Question: I've got multiple pieces of JSON'd data being pulled into an array called "jsonArray". I'm calling each of the text items out of the array and displaying them in UILabels successfully. But, the image that is in jsonArray is not playing well with the imageview on my view controller. I can see that the data for the image is being stored successfully:

The error that I'm receiving is "" I'm not sure where to go from here. My code is below. (I've got dynamic prototype cells, so I have created a separate class for the cell itself.)
'''
NSURL *myURL = [[NSURL alloc]initWithString:@"http://domain.com/json2.php"];
NSData *myData = [[NSData alloc]initWithContentsOfURL:myURL];
NSError *error;
jsonArray = [NSJSONSerialization JSONObjectWithData:myData options:NSJSONReadingMutableContainers error:&error];
[tableView reloadData]; // if tableView is unidentified make the tableView IBOutlet
}
- (NSInteger)tableView:(UITableView *)tableView numberOfRowsInSection:(NSInteger)section
{
// Return the number of rows in the section.
return jsonArray.count;
}
- (UITableViewCell *)tableView:(UITableView *)tableView cellForRowAtIndexPath:(NSIndexPath *)indexPath
{
NeedCardTableViewCell *cell = (NeedCardTableViewCell *) [tableView dequeueReusableCellWithIdentifier:@"needCard" forIndexPath:indexPath];
NSDictionary *needs = jsonArray[indexPath.row]; // get the data dict for the row
cell.textNeedTitle.text = [needs objectForKey: @"needTitle"];
cell.textNeedPoster.text = [needs objectForKey: @"needPoster"];
cell.textNeedDescrip.text = [needs objectForKey: @"needDescrip"];
cell.imageProfPic.image = [needs objectForKey:@"userImage"];
return cell;
}
'''
'''
@interface NeedCardTableViewCell : UITableViewCell
@property (weak, nonatomic) IBOutlet UILabel *textNeedTitle;
@property (weak, nonatomic) IBOutlet UILabel *textNeedPoster;
@property (weak, nonatomic) IBOutlet UILabel *textNeedDescrip;
@property (weak, nonatomic) IBOutlet UIImageView *imageProfPic;
@property (strong, nonatomic) IBOutlet UITableView *tableView;
'''
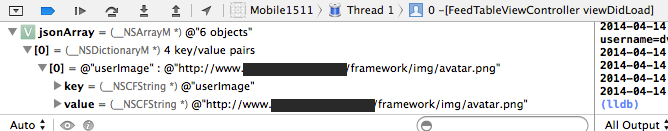
Answer: So what exactly is '[needs objectForKey:@"userImage"];' returning? Is its a string of a URL, or a block of data?
If its a block of data then you might say something like: 'cell.imageProfPic.image = [UIImage imageWithData:[needs objectForKey:@"userImage"]];'
If its a URL string then you should asynchronously load it and then update using the data when its ready.
EDIT: Now that I know its a string, the following will work
'''
dispatch_async(dispatch_get_global_queue(DISPATCH_QUEUE_PRIORITY_BACKGROUND, 0), ^{
NSURL *url = [NSURL URLWithString:[needs objectForKey:@"userImage"]];
NSData *data = [NSData dataWithContentsOfURL:url];
UIImage *image = [UIImage imageWithData:data];
dispatch_async(dispatch_get_main_queue(), ^{
self.imageView.image = image;
});
});
'''